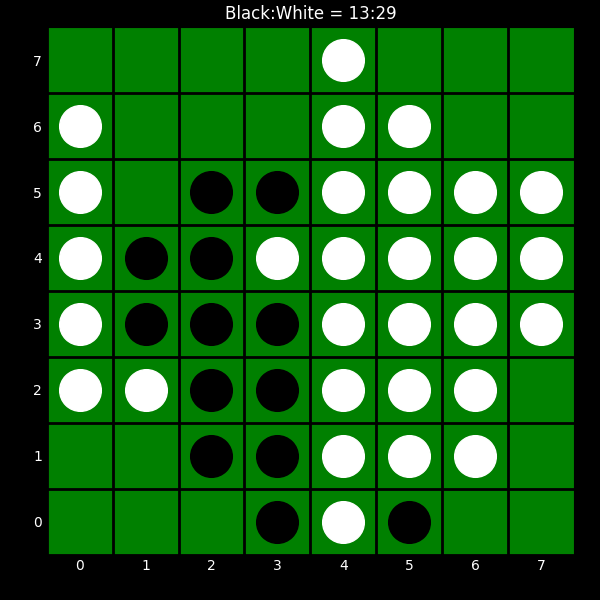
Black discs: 13
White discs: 29